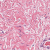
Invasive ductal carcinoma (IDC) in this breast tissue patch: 0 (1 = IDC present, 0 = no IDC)